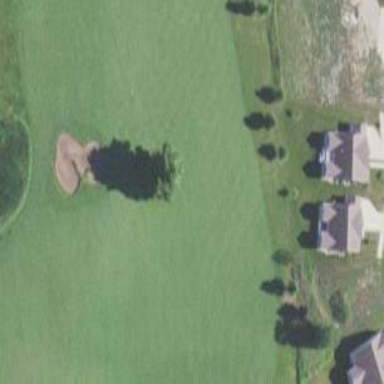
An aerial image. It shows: Golf hole.